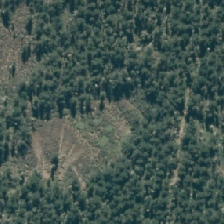
Land cover: herbaceous_freshwater_vege